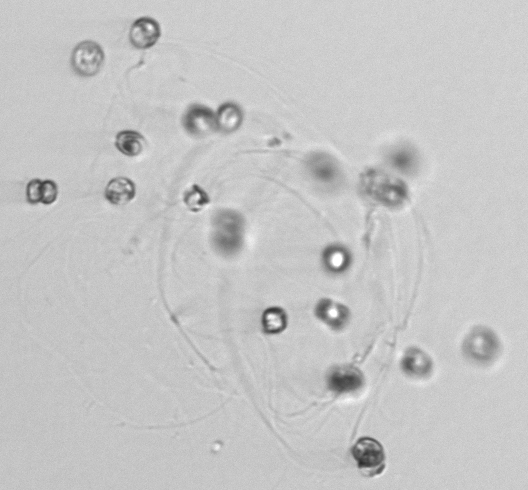
Label: Thalassiosira_sp_aff_mala